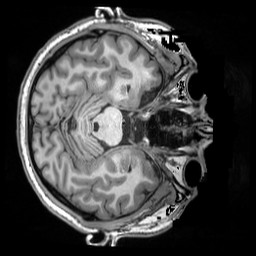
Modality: T1w
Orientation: axial
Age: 25
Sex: male